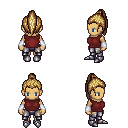
a pixel art fantasy rpg character, female body template, human, tanned skin, maroon sleeveless shirt, metal pants, blonde long topknot hairstyle, white cloth bracers, metal boots, four views (front, back, left, right), 2x2 character sprite sheet, small pixel art, hard edges, no anti-aliasing